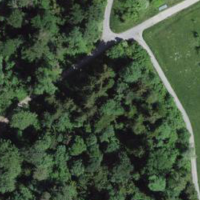
EUNIS habitat code: 53
Species observed at this site:
Cornus sanguinea
Fagus sylvatica
Prunus spinosa
Geum urbanum